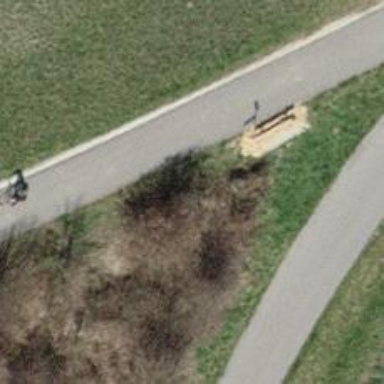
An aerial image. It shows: Bench.